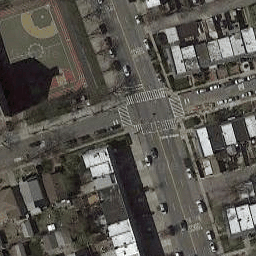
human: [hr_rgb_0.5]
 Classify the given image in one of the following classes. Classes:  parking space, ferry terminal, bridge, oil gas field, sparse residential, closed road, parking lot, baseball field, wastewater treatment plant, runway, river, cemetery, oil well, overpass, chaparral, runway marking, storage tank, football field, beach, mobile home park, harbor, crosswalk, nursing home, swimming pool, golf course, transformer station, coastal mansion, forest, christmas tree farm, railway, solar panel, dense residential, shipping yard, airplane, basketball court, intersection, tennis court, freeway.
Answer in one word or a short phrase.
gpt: intersection